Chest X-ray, PA view. Patient: 52 years old, sex F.
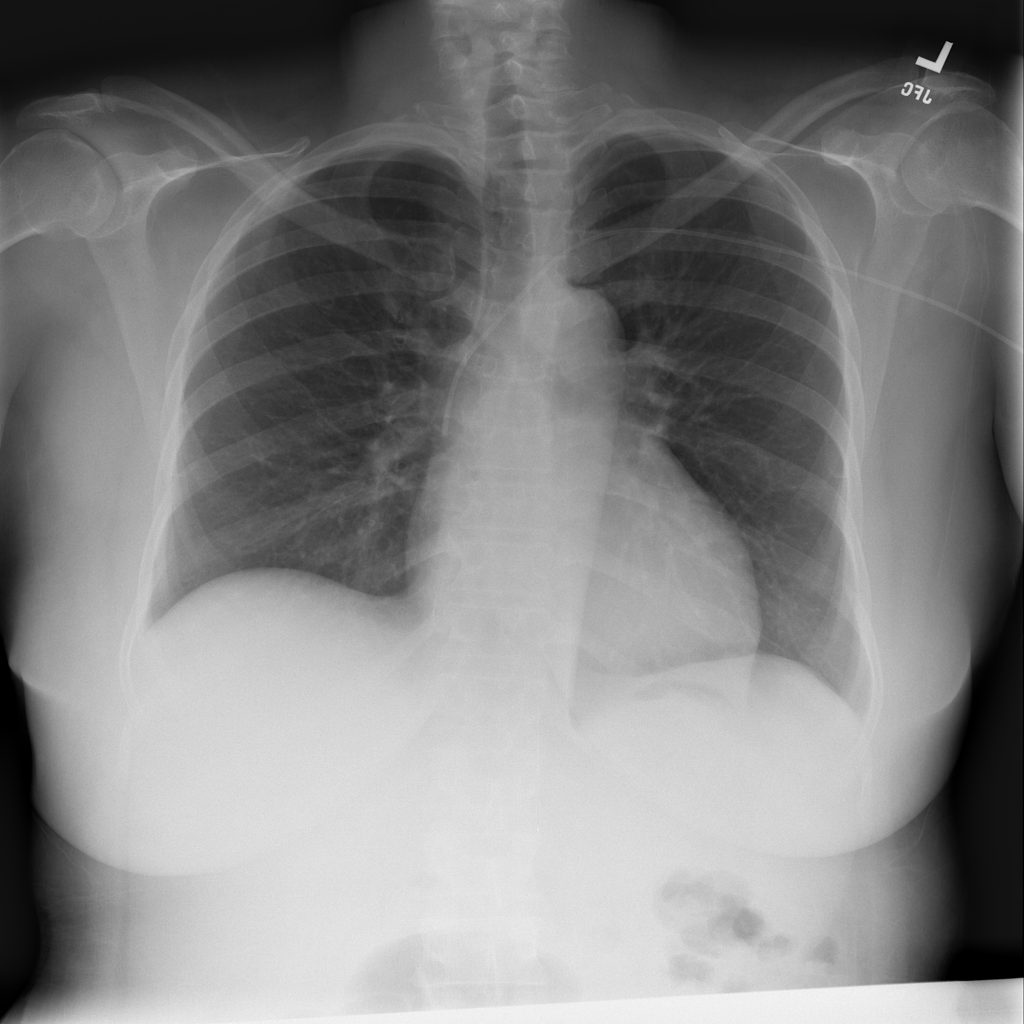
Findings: No Finding